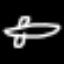
Label: airplane